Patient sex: M
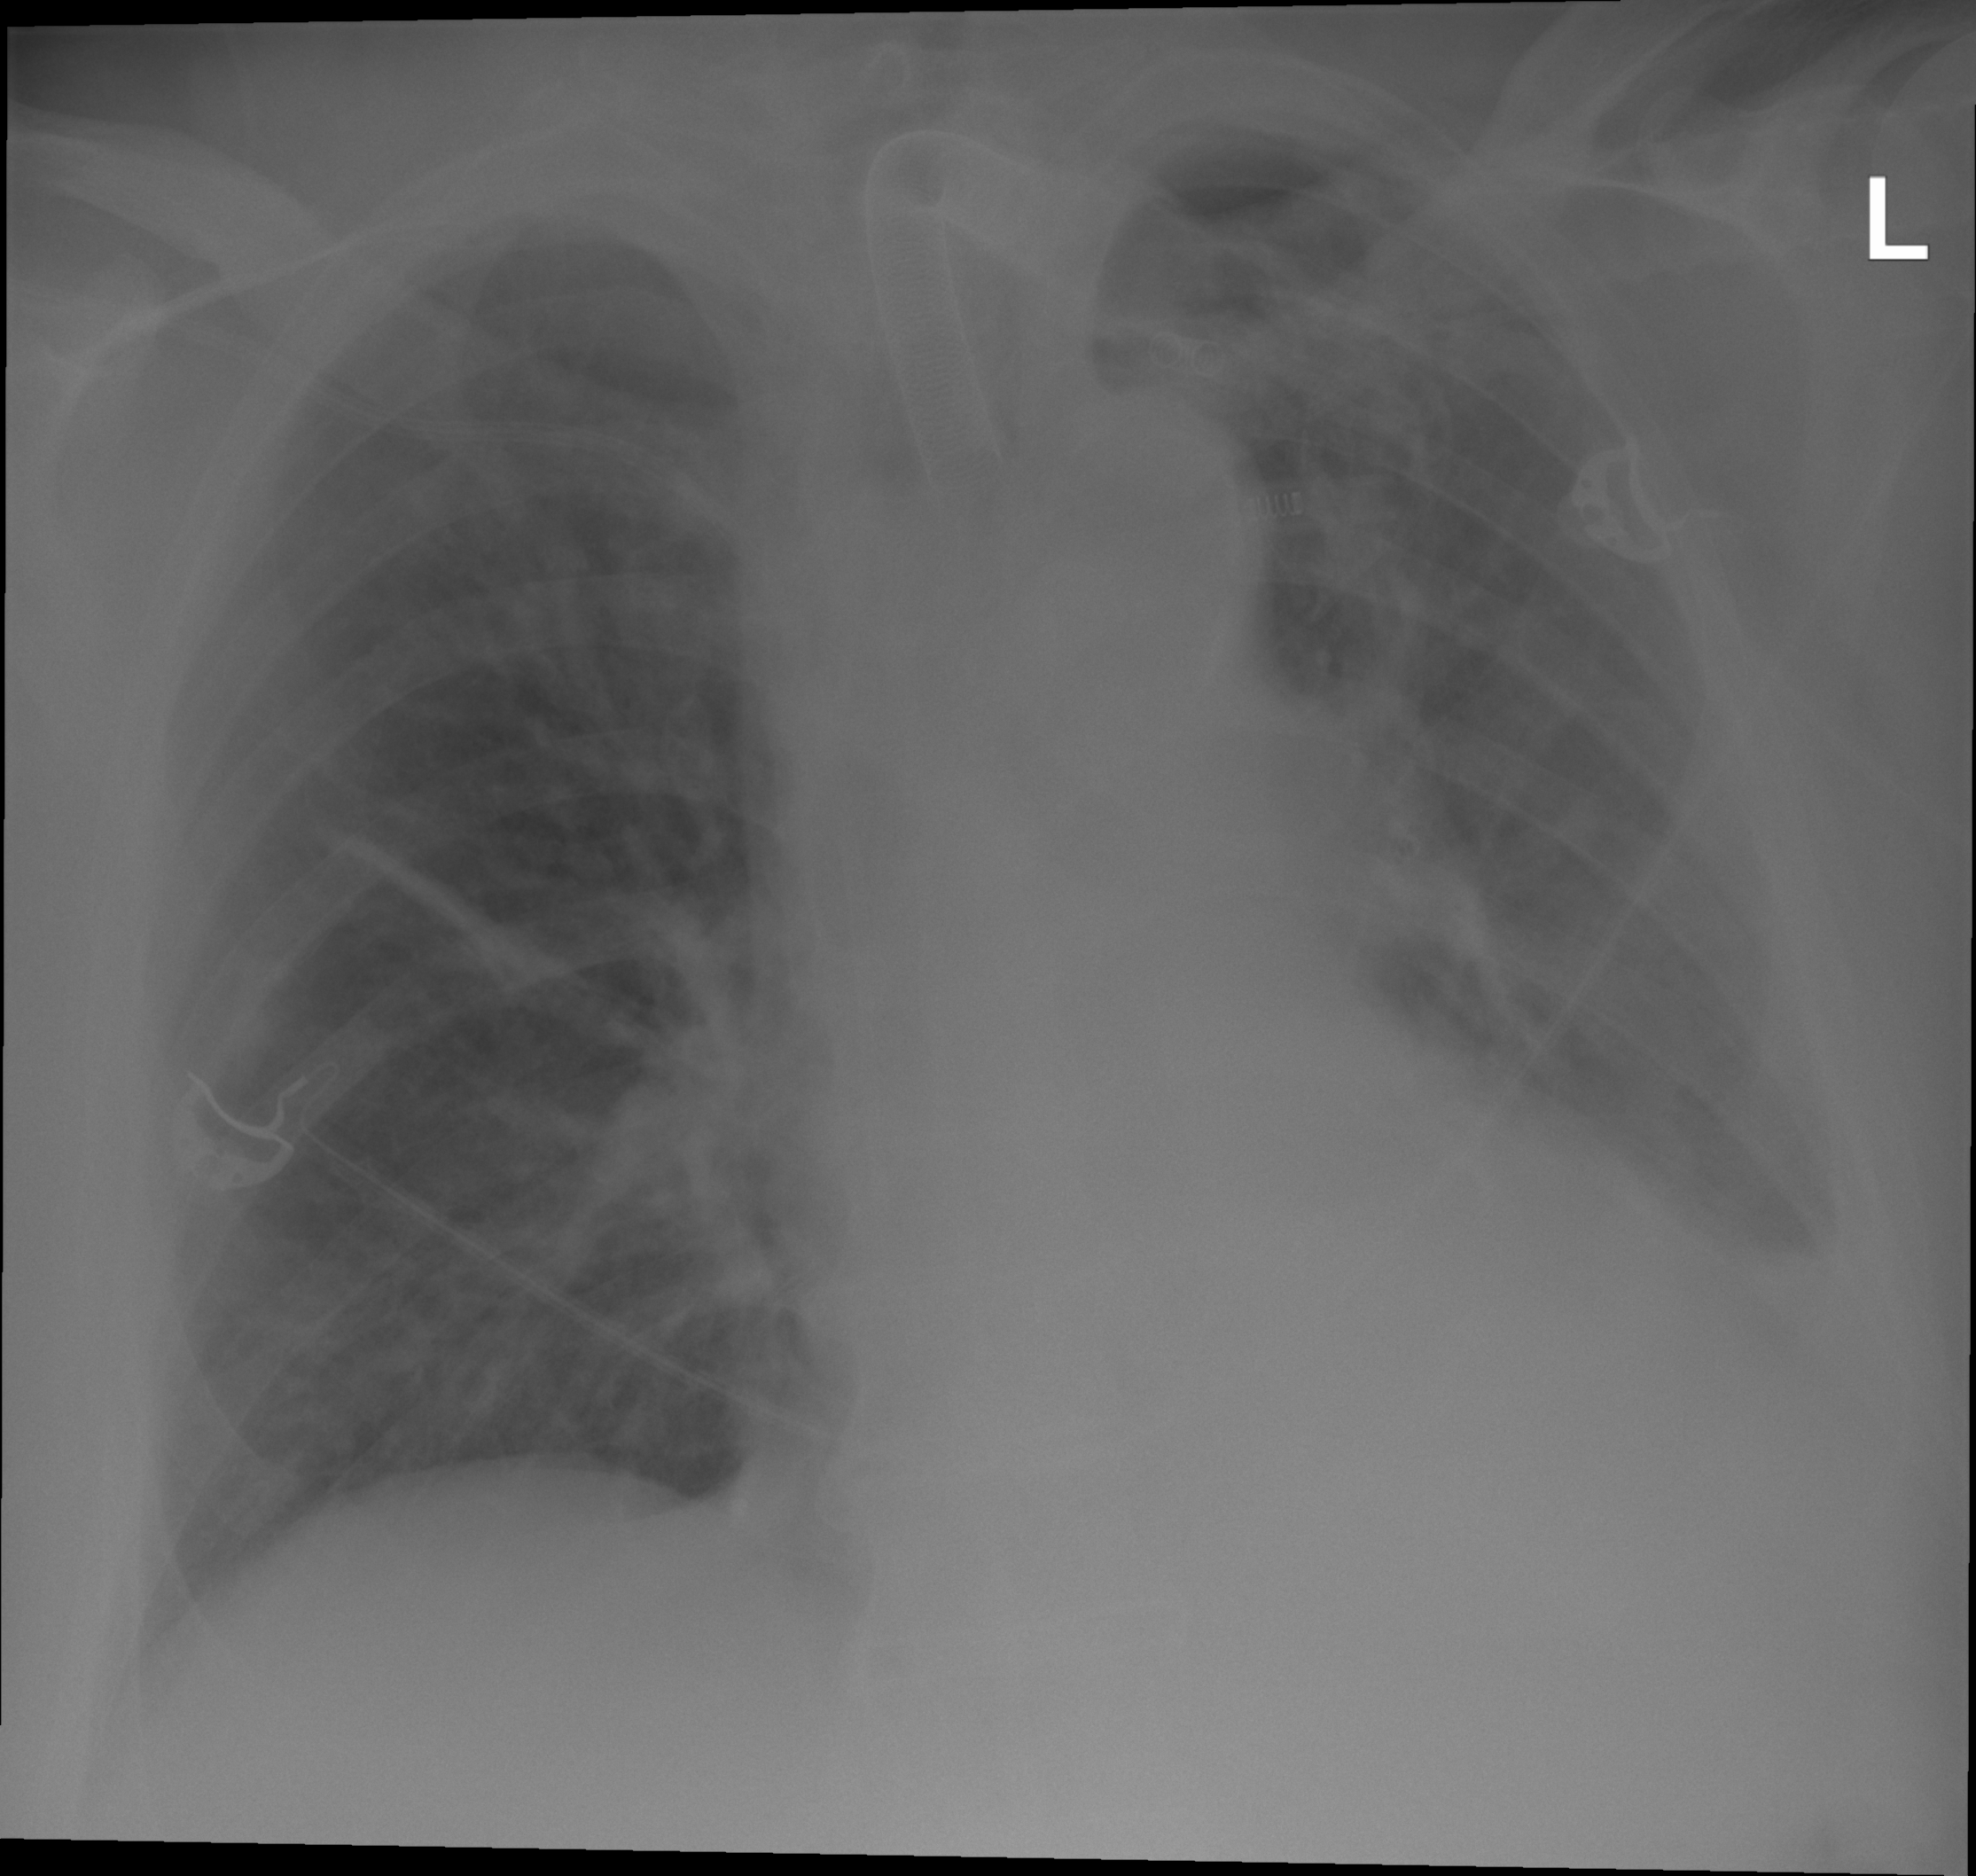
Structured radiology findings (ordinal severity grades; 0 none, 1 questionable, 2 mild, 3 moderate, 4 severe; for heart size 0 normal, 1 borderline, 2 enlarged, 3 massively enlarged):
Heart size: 2
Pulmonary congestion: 2
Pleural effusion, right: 0
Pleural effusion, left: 2
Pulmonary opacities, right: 0
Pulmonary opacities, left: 2
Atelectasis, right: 2
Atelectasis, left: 2